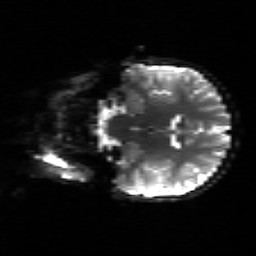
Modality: sbref
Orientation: coronal
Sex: female
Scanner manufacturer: siemens
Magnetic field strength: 3 T
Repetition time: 5 s
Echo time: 0.071 s